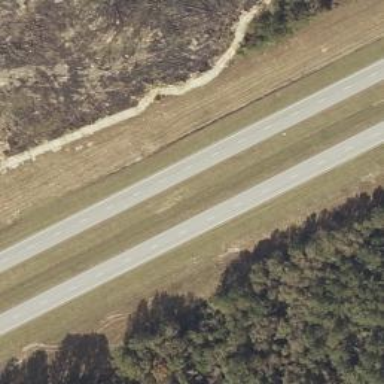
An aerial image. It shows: Dual carriageway expressway with asphalt surface. It is classified as trunk highway.